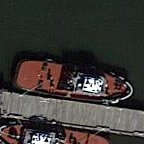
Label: civil